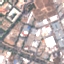
Land use / land cover: Industrial